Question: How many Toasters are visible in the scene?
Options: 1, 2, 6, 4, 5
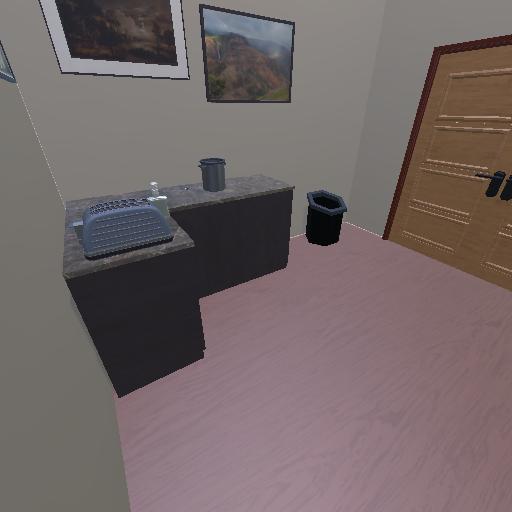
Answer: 1